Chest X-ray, AP view. Patient: 68 years old, sex M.
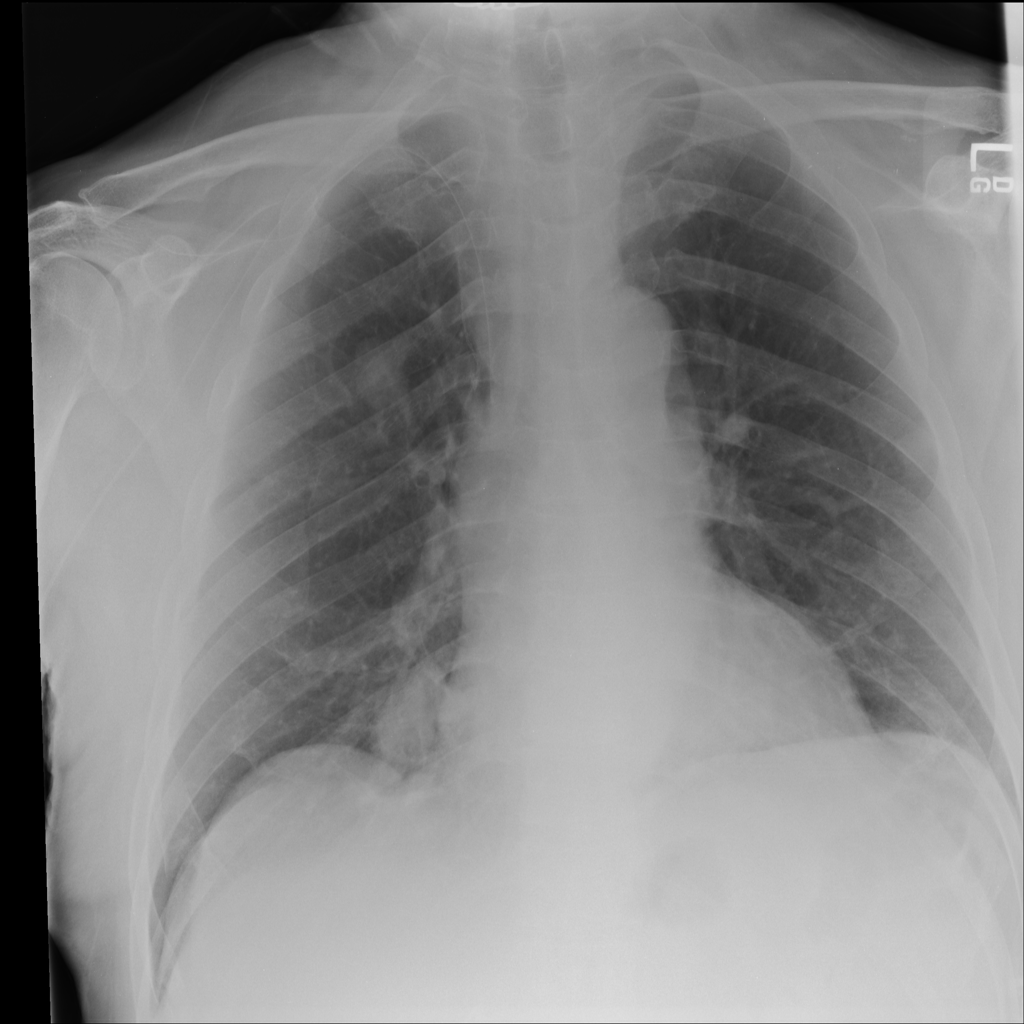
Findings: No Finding